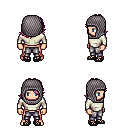
a pixel art fantasy rpg character, male body template, human, light skin, white long-sleeve shirt, metal pants, pink swoop hairstyle, chain hood, ghillies, four views (front, back, left, right), 2x2 character sprite sheet, small pixel art, hard edges, no anti-aliasing